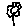
Label: flower